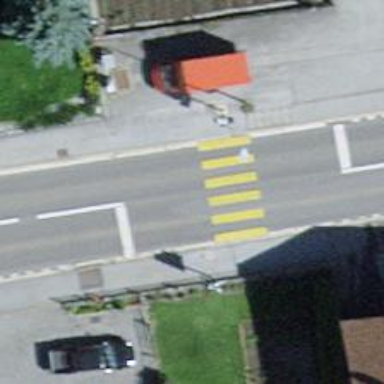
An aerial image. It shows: Marked zebra crossing on the road.